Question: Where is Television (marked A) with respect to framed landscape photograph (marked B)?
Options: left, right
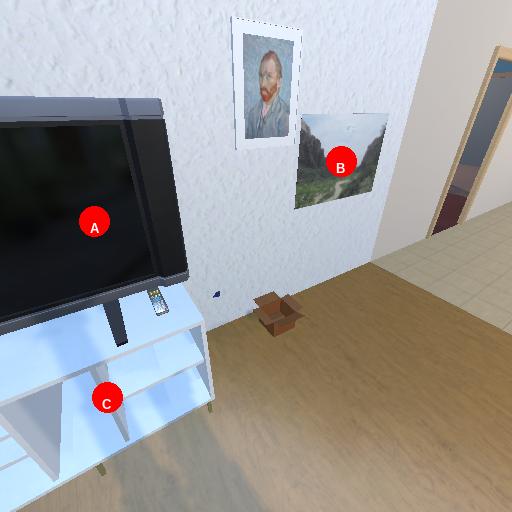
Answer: left